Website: bh-photo
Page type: account-selection
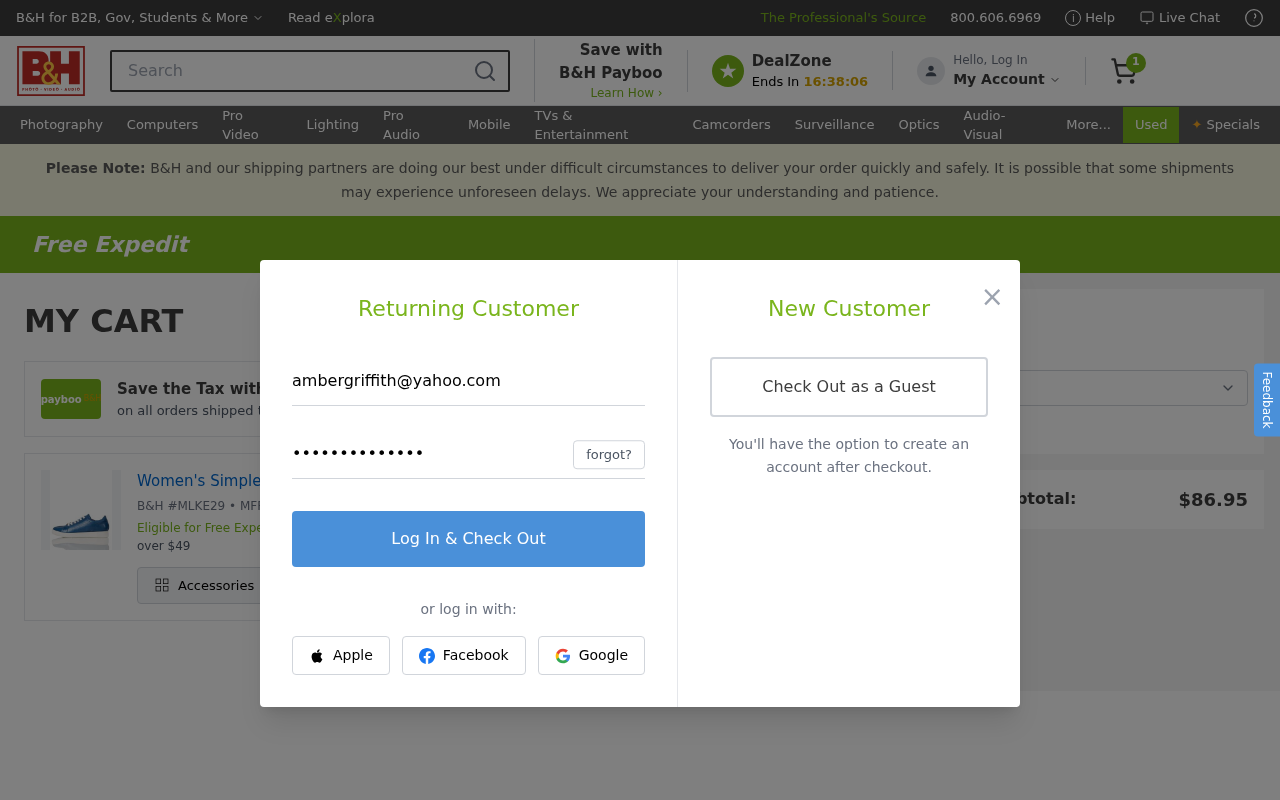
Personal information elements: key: PII_EMAIL
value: ambergriffith@yahoo.com
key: PII_POSTCODE
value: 41338
Product elements: key: PRODUCT1_NAME
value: Women's Simple Leather Low-Top Sneakers, Light Blue, 10.5 US
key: PRODUCT1_QUANTITY
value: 1
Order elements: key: ORDER_NUM_ITEMS
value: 1
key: ORDER_SUBTOTAL
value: $86.95
Search elements: key: HEADER_SEARCH
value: Search
Other elements: key: BH_ITEM_NUMBER
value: MLKE29
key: MFR_NUMBER
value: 30715L